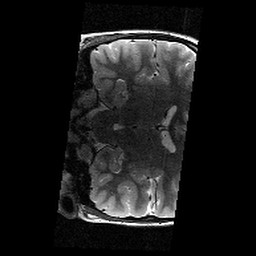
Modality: T2w
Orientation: coronal
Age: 10
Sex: female
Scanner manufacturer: siemens
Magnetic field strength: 3 T
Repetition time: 9.23 s
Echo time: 0.067 s